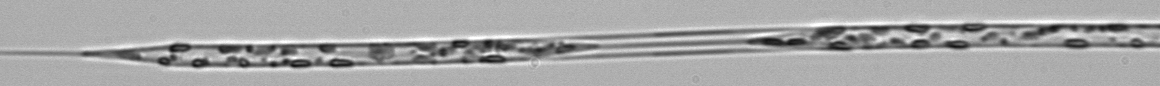
Label: Rhizosolenia